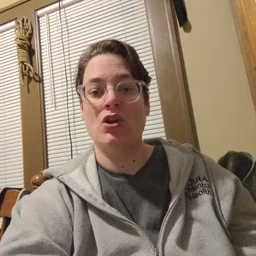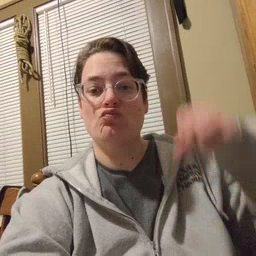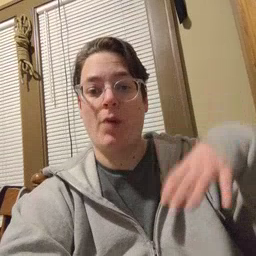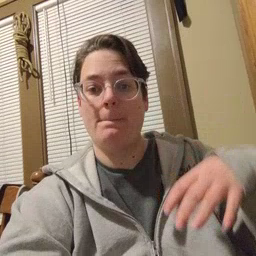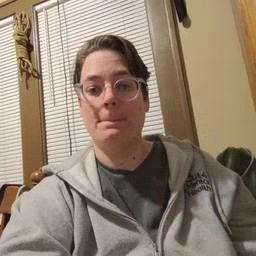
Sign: drop